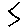
Label: zigzag